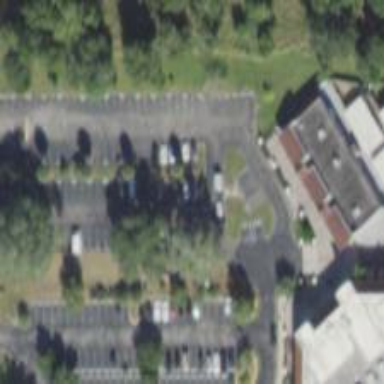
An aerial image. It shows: Parking space is available.